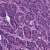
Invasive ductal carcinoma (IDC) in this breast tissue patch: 1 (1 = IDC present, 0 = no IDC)